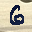
Label: 6